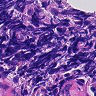
Metastatic tissue present: no